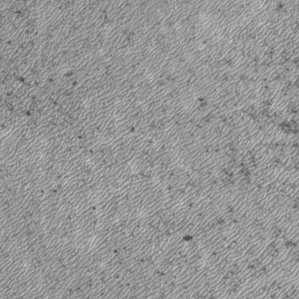
Label: frost